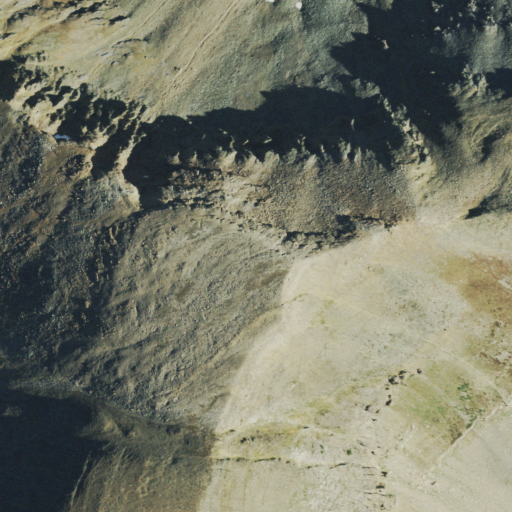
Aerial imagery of mountain in Colorado named Fossil Mountain containing barren land, shrub, grassland, and snow